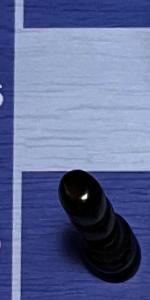
Label: Pawn_Black